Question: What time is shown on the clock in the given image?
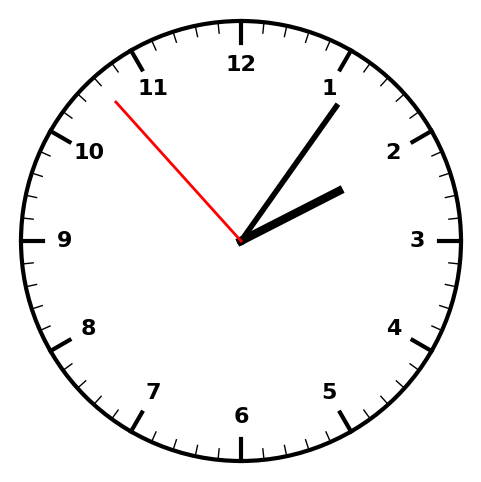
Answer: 02:05:53